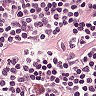
Metastatic tissue present: no